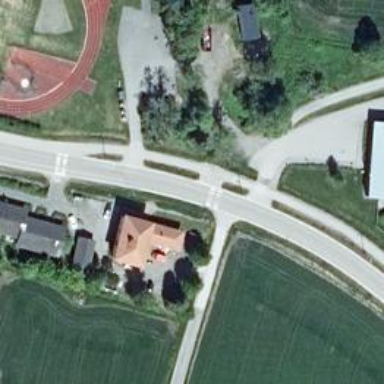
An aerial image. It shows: Uncontrolled zebra crossing on the road.